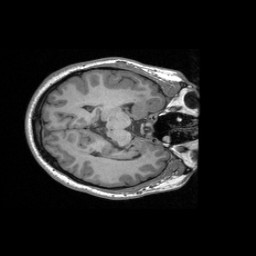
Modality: T1w
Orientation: axial
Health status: healthy
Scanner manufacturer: siemens
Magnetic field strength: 3 T
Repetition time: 2.3 s
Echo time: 0.00285 s